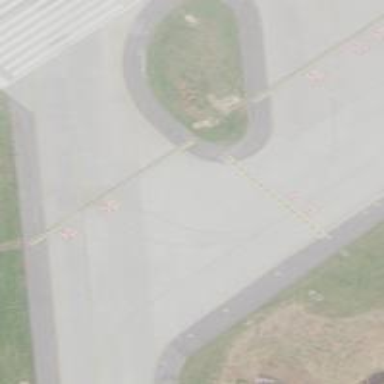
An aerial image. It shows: Image of taxiway at airport.